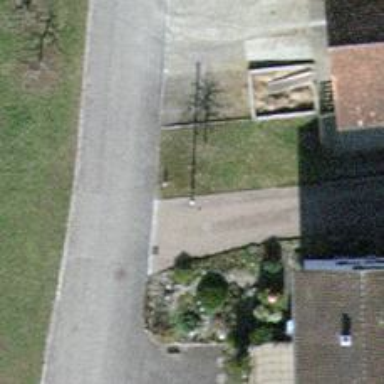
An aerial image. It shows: Flagpole which is man-made.